Field crop: maize
Growth stage: 2
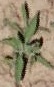
Species: atriplex